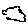
Label: cloud